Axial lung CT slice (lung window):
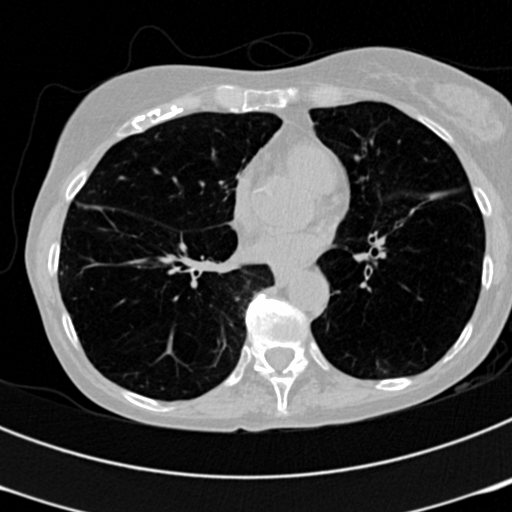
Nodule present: no